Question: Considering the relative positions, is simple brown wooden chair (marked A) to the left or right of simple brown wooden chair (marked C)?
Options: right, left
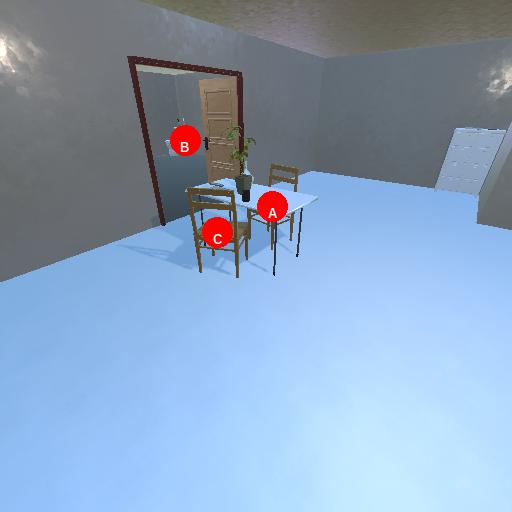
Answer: right